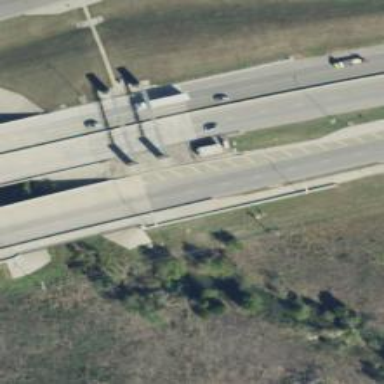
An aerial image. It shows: Toll gantry on the road.